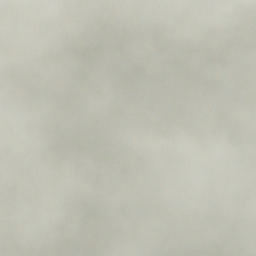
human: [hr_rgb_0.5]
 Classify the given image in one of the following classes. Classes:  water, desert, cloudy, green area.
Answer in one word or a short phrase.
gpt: cloudy